Question: What is the sky's color?
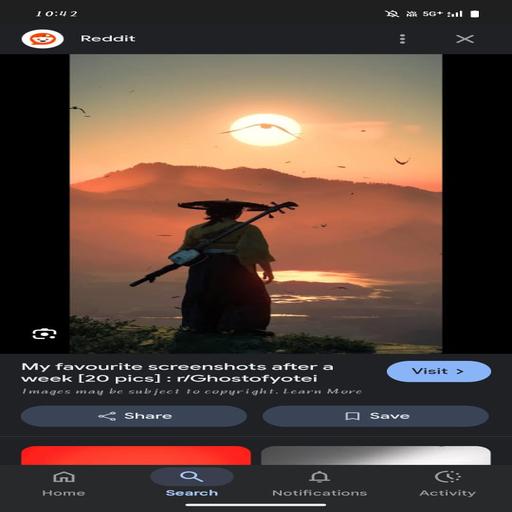
Answer: Orange and pink